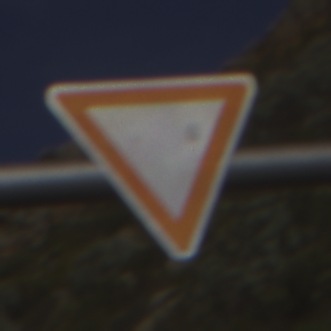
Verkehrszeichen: VorfahrtGewaehren
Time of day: MorningAfternoon
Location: Outdoor (RoadRail)
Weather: PartlyCloudy
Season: NotSpecified
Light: Natural